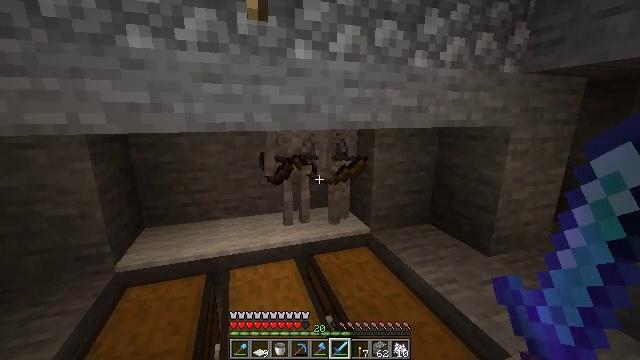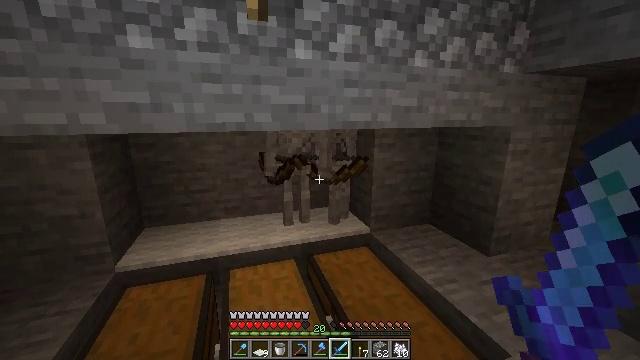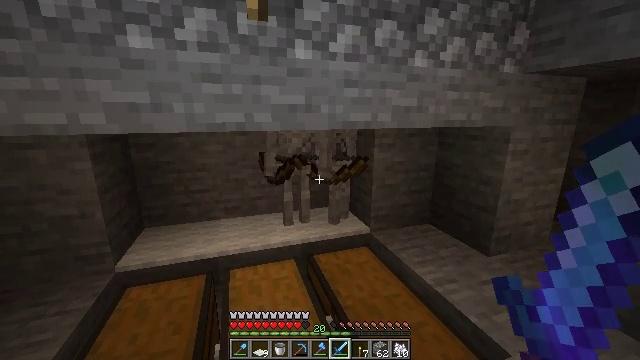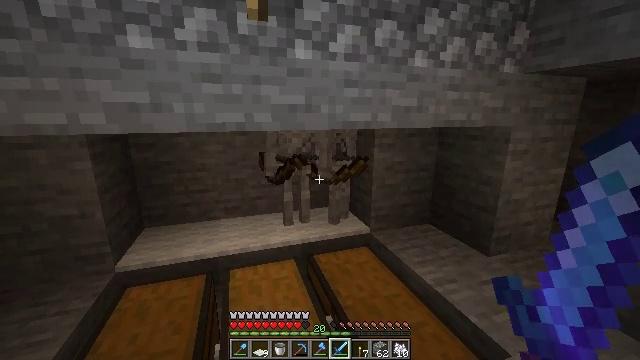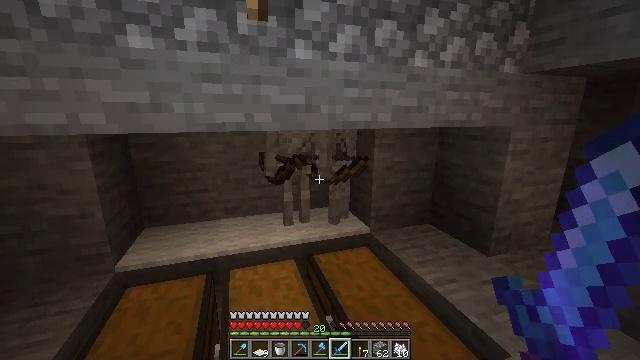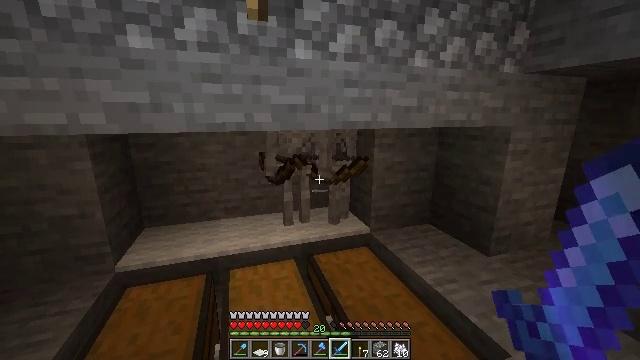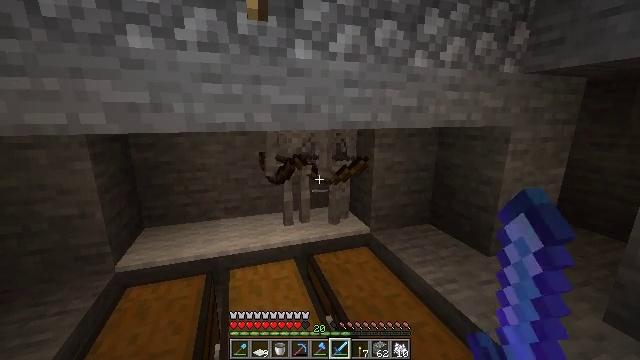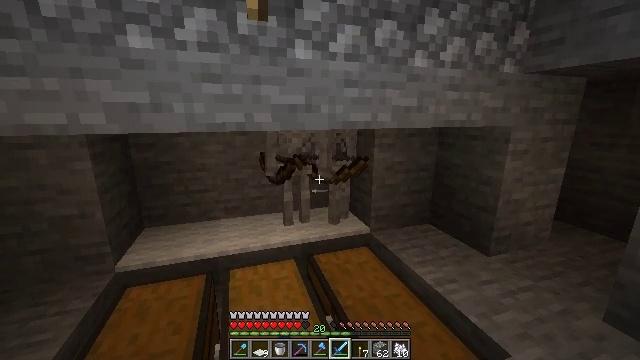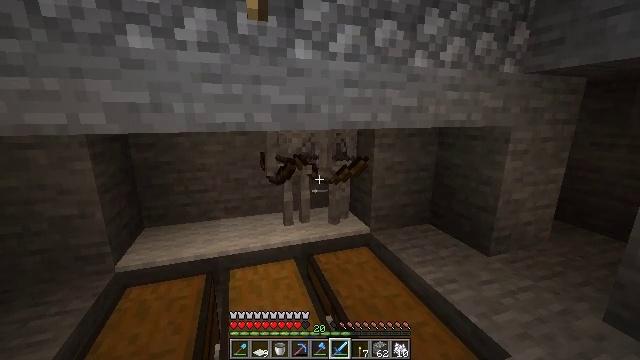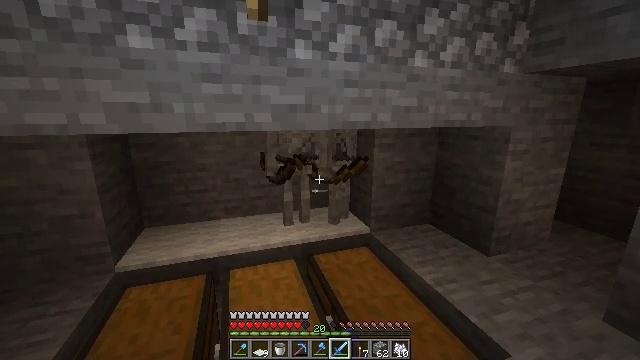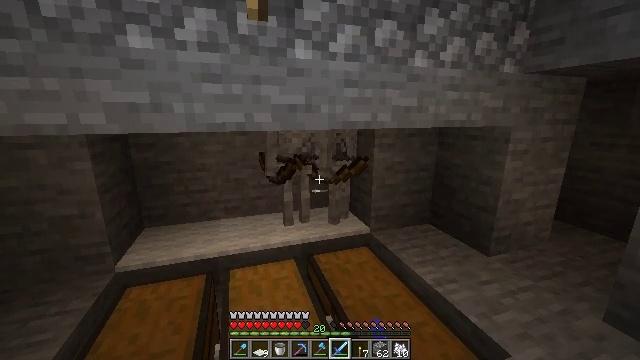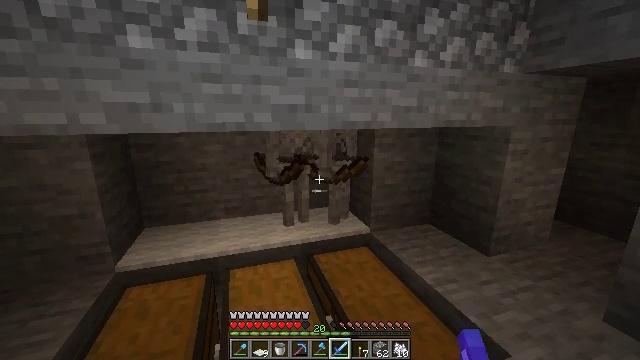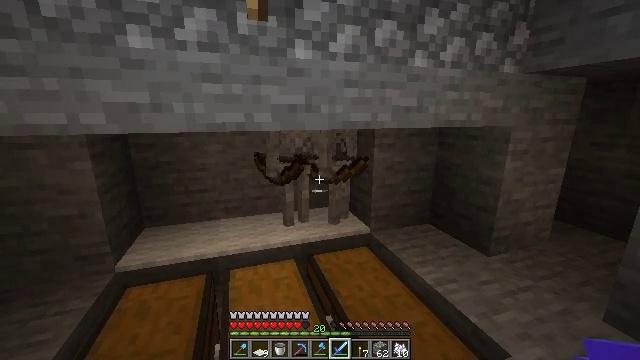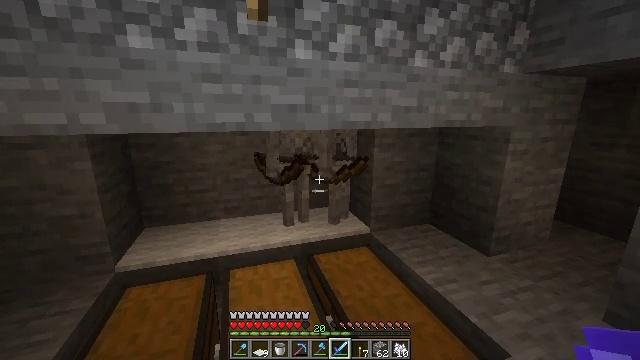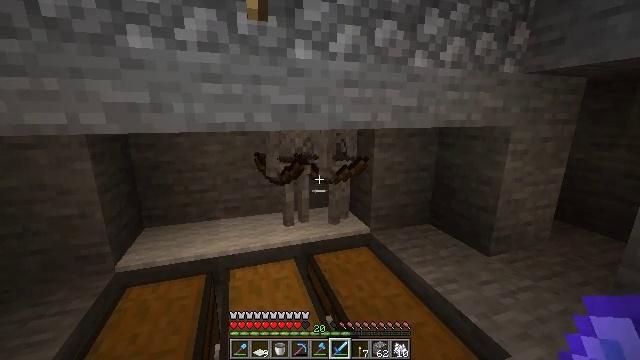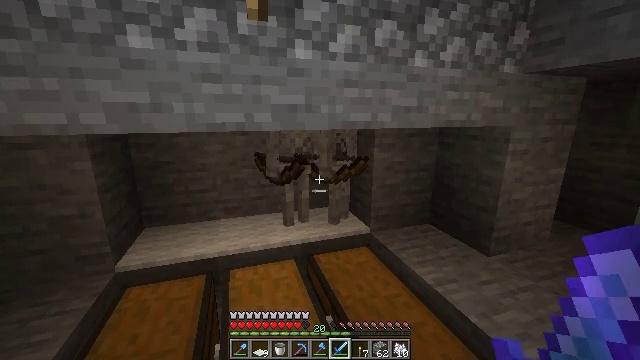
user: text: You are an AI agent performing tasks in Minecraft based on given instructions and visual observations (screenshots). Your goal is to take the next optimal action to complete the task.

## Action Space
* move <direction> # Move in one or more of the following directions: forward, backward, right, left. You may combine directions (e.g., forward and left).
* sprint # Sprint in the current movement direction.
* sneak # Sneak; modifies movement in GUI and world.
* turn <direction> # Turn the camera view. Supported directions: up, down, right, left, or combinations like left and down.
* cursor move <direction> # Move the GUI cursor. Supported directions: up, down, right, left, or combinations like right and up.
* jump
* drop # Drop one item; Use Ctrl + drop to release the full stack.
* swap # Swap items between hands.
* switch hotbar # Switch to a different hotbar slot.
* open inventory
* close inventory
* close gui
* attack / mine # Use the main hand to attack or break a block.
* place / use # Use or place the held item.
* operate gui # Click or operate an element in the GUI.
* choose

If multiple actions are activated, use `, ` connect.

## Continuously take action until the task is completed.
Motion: motion action
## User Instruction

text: Fight a skeleton.
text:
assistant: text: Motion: no_op
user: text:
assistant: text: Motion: no_op
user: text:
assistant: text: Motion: no_op
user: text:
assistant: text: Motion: no_op
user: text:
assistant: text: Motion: attack / mine
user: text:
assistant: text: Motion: attack / mine
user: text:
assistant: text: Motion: attack / mine
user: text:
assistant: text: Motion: attack / mine
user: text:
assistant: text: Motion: no_op
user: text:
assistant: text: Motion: no_op
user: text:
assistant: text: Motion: no_op
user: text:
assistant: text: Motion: no_op
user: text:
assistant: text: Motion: no_op
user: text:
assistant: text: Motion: no_op
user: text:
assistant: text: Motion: no_op
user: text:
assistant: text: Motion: no_op
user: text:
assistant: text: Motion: no_op
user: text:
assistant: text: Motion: no_op
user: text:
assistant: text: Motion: no_op
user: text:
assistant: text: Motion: move forward
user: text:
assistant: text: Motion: move forward
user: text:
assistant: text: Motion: move forward, turn down
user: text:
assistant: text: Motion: turn down
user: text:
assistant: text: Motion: no_op
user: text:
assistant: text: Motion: no_op
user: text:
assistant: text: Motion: no_op
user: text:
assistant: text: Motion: no_op
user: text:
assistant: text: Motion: no_op
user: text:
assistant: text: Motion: attack / mine
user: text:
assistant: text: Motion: attack / mine